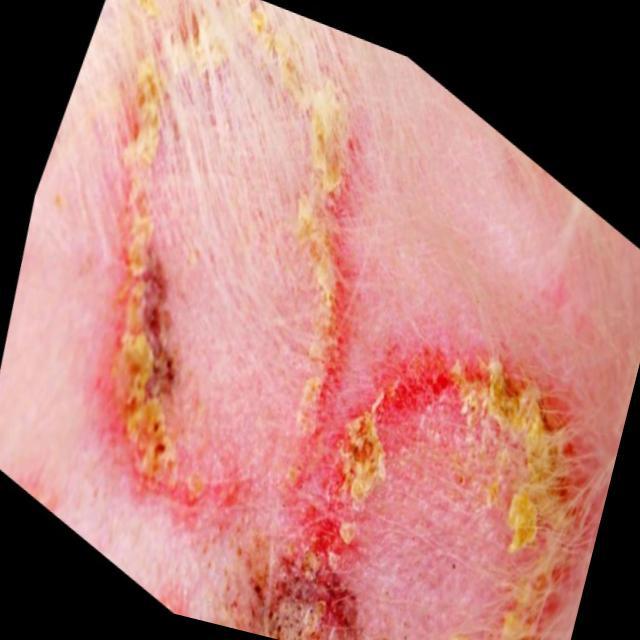
Canine ringworm (Dermatophytosis) — fungal infection caused by Microsporum or Trichophyton. Presents with circular alopecia, scaling, crusting, and broken hairs.